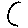
Label: moon